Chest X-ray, PA view. Patient: 45 years old, sex M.
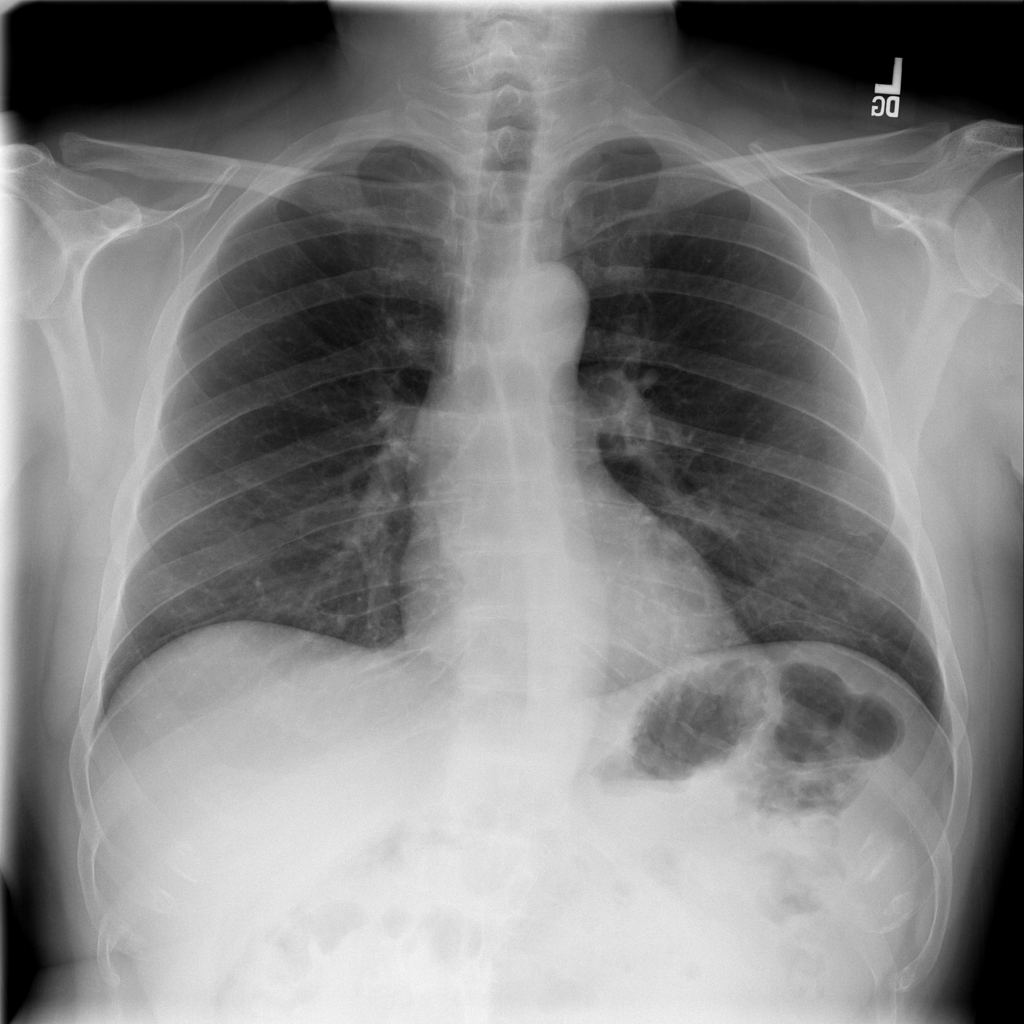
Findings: No Finding